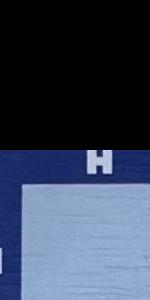
Label: Empty